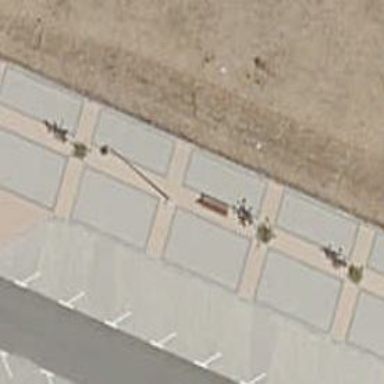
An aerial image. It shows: Bench.